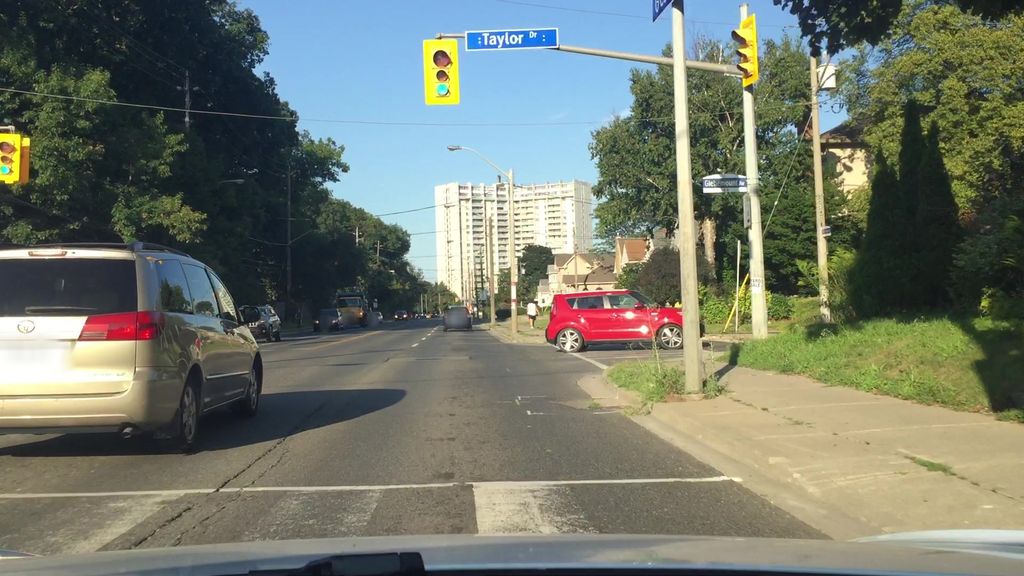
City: toronto